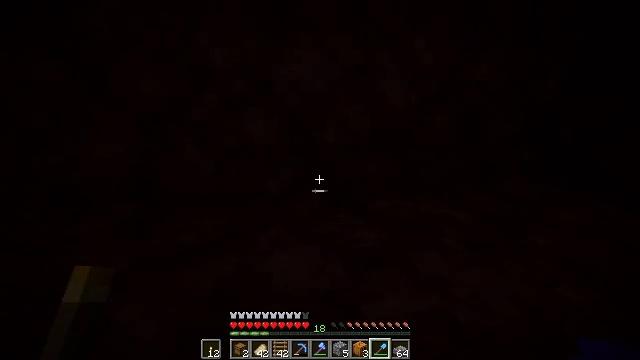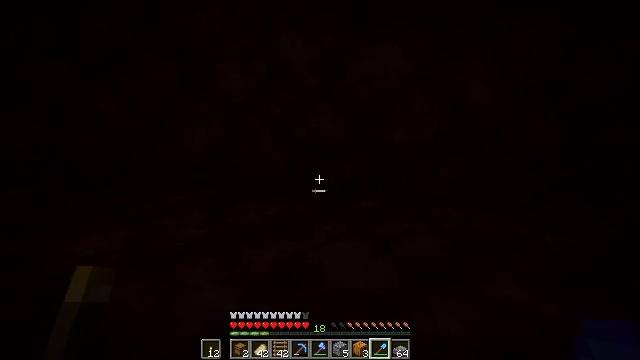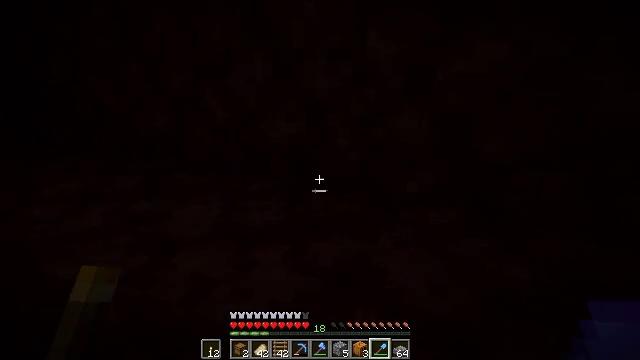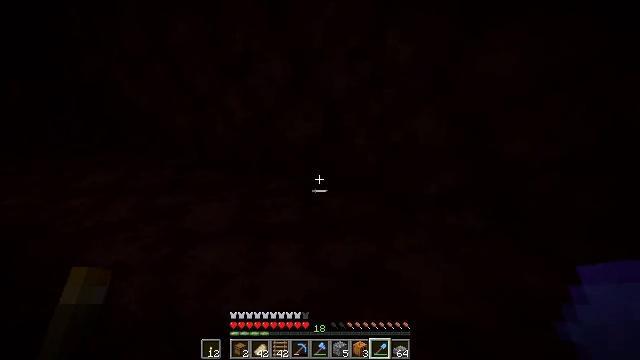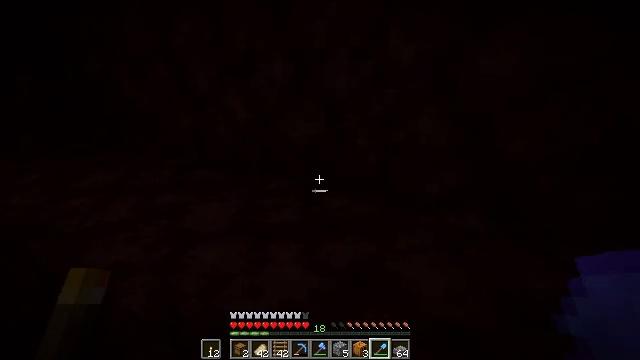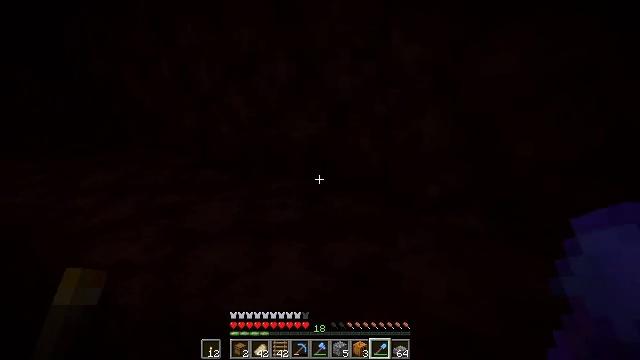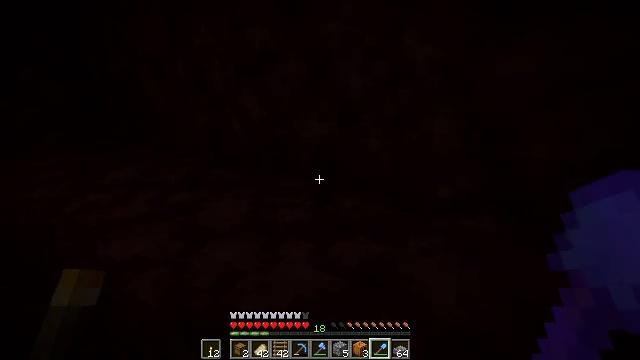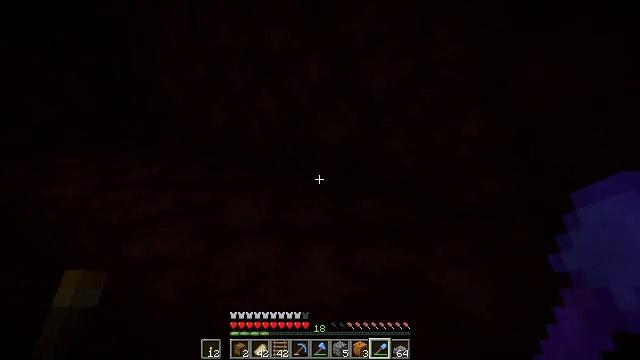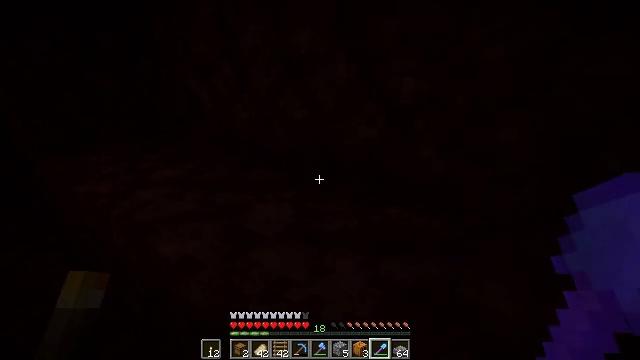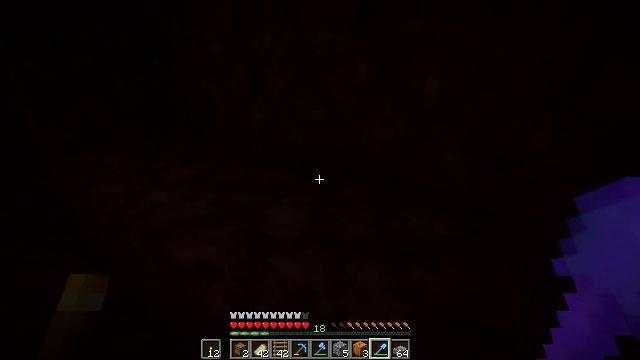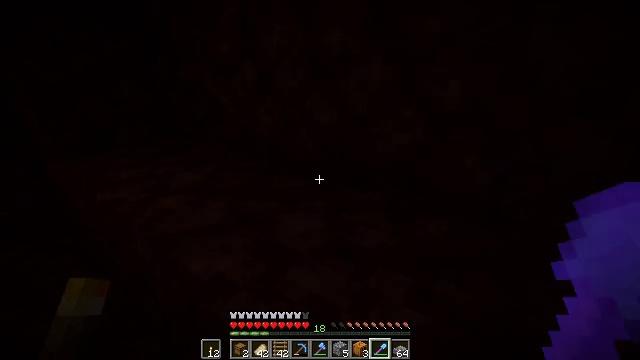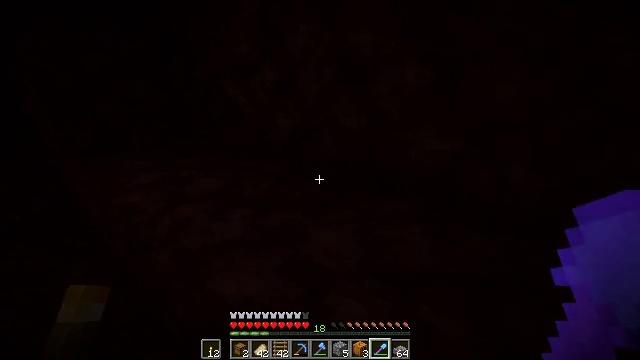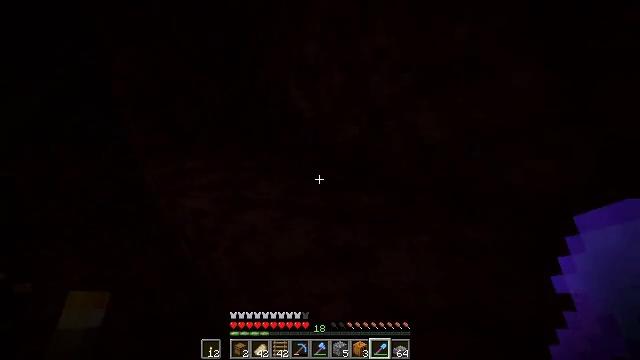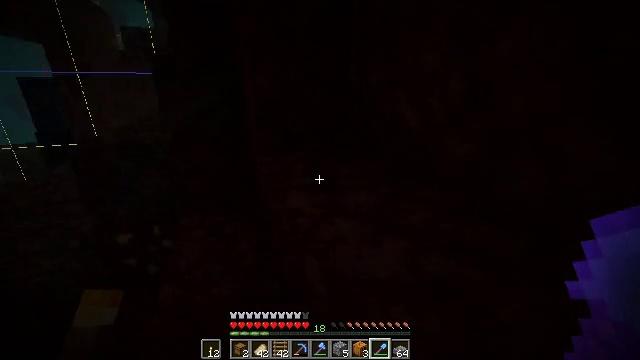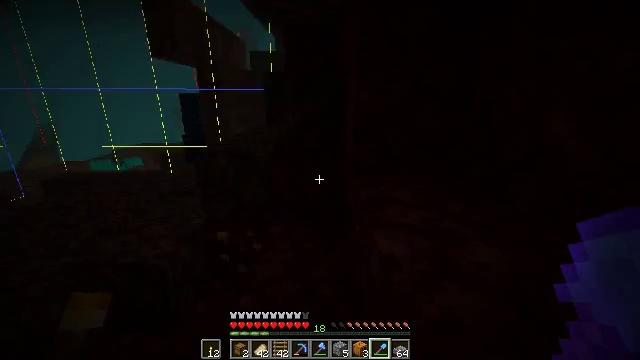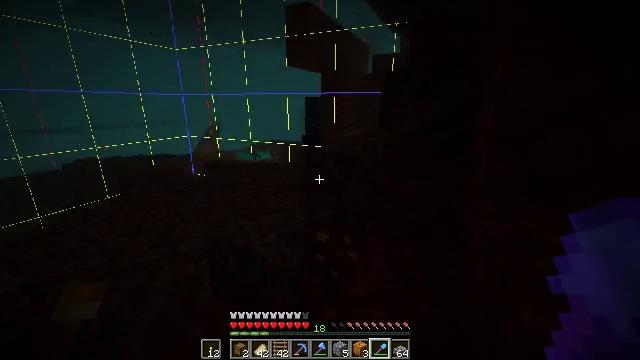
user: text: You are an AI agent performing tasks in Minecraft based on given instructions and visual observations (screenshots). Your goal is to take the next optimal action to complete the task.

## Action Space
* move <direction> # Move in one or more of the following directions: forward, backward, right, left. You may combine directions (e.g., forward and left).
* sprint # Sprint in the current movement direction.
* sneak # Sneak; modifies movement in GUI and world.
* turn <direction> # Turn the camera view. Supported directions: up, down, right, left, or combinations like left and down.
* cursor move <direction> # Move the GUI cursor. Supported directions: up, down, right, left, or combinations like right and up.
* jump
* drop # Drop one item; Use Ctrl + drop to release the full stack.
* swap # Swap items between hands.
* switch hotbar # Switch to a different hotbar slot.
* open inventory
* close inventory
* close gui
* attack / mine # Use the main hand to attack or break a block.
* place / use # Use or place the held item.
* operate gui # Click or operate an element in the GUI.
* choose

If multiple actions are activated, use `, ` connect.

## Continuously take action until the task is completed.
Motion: motion action
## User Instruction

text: Collect soul soil from the ground.
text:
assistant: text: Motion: turn left
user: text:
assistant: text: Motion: turn left
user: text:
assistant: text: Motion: turn left
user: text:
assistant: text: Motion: no_op
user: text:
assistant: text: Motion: no_op
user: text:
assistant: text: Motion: turn left
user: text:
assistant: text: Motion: move forward, turn left
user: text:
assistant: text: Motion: move forward, turn left
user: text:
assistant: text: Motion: move forward, turn left
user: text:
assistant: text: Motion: move forward
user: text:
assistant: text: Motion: move forward, turn left
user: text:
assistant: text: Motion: move forward, turn left
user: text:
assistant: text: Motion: move forward, turn left and up
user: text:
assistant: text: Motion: move forward, turn left and up
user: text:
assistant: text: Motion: move forward, turn left
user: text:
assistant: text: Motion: turn left
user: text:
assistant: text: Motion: no_op
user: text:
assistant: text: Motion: no_op
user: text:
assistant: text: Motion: no_op
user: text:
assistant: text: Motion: no_op
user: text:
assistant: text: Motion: no_op
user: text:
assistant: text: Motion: no_op
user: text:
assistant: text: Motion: no_op
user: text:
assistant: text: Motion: turn left and up
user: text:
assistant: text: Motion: turn left
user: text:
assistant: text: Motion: turn left
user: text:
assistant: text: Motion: turn left
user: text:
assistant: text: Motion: no_op
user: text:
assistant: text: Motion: no_op
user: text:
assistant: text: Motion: no_op